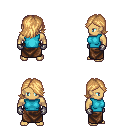
a pixel art fantasy rpg character, male body template, human, tanned skin, teal sleeveless shirt, robe skirt, light blonde swoop hairstyle, metal gloves, four views (front, back, left, right), 2x2 character sprite sheet, small pixel art, hard edges, no anti-aliasing